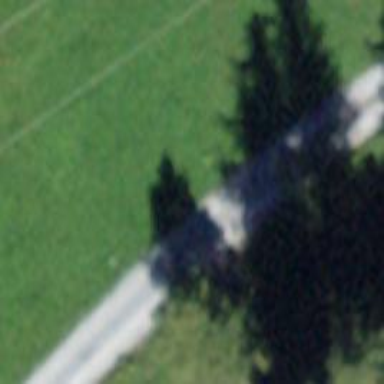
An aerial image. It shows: Bench.